Aerial crown-view tile of a tropical tree (Barro Colorado Island, Panama), acquired 20241216:
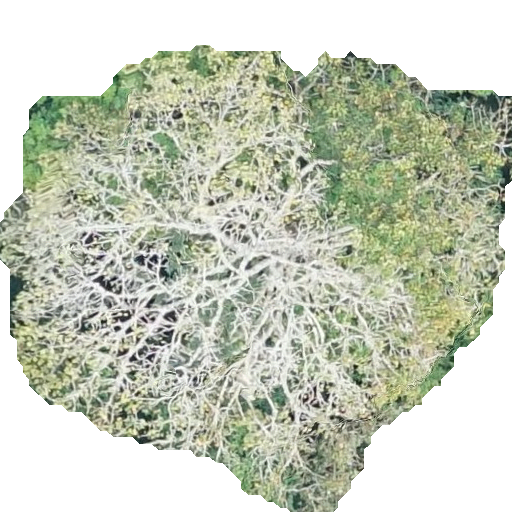
Species: Sterculia apetala
GBIF accepted scientific name: Sterculia apetala
Crown area: 254.66 m²